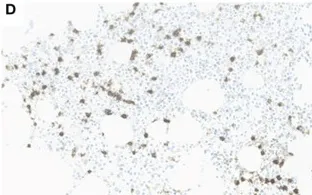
Bone marrow trephine biopsy. (D) Moderate neactive CD8+ T infiltrate (anti-CD8, x15).
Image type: pathology (immunostaining)